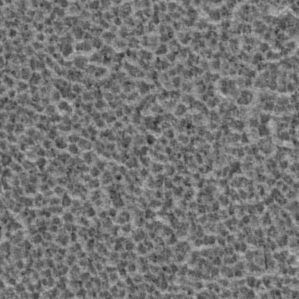
Label: frost